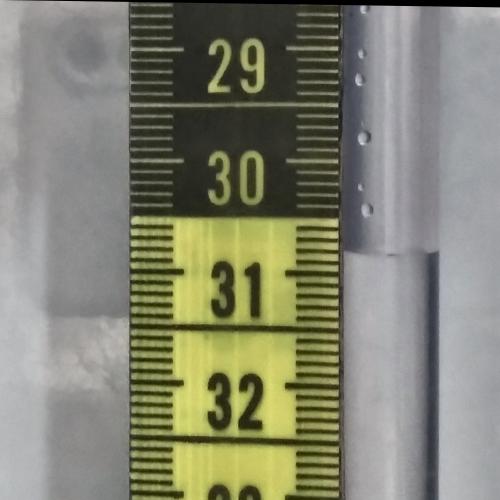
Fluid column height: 30.8 cm